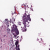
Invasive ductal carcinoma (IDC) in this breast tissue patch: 0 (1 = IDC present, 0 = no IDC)